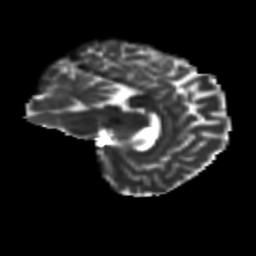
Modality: T2w
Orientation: sagittal
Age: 33
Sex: female
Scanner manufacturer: siemens
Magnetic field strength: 3 T
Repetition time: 8.6 s
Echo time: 0.095 s